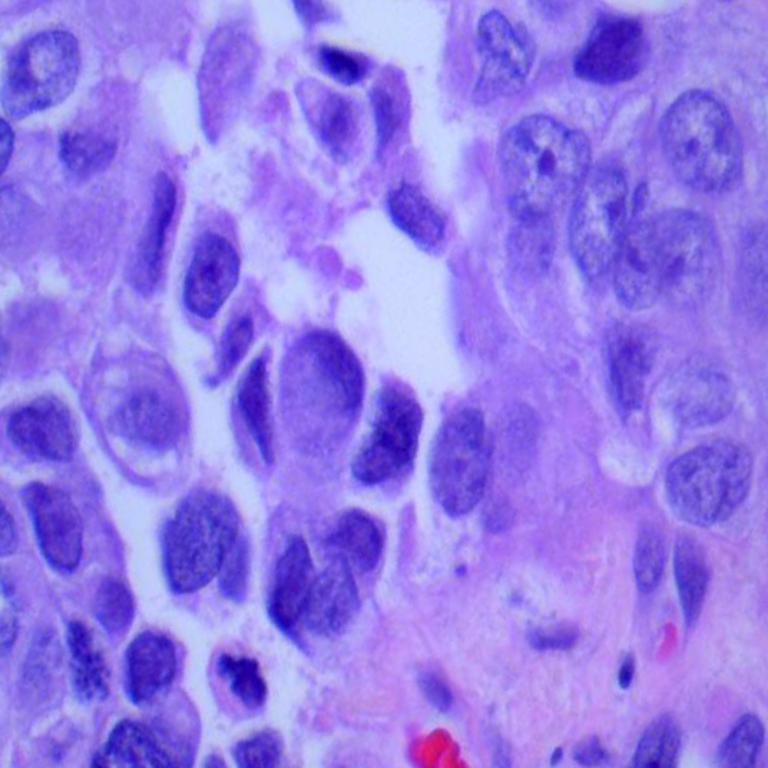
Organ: lung
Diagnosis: adenocarcinomas